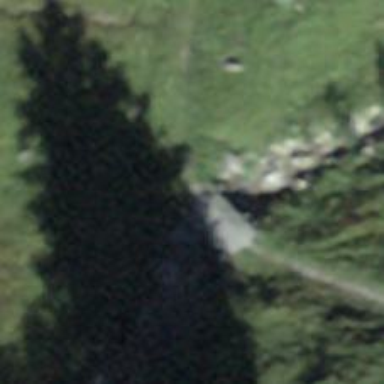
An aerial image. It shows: Path leading to bridge.